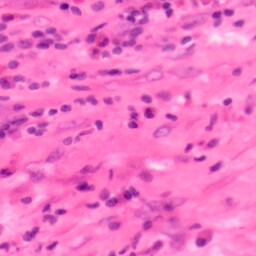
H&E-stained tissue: Colon